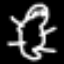
Label: frog